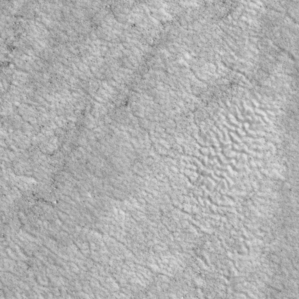
Label: non_frost